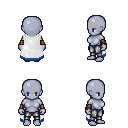
a pixel art fantasy rpg character, female body template, dark elf, purple skin, white trimmed cape, metal pants, plain hairstyle, cloth bracers, four views (front, back, left, right), 2x2 character sprite sheet, small pixel art, hard edges, no anti-aliasing